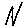
Label: zigzag